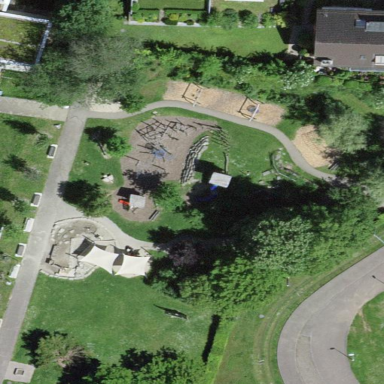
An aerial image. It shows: Playground area for leisure land.